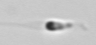
Label: flagellate_morphotype3